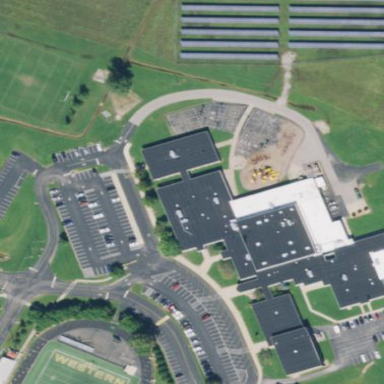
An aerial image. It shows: School building with school amenities.